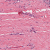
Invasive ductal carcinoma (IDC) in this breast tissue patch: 1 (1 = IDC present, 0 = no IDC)